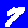
Digit: 7